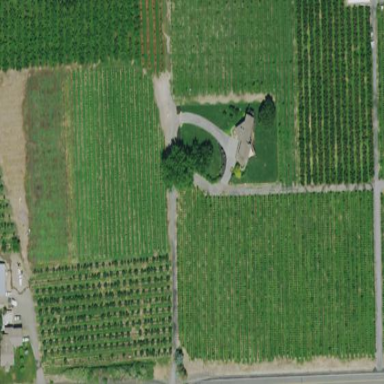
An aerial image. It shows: Orchard.